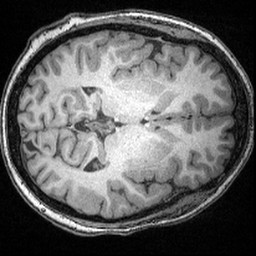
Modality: T1w
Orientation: axial
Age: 13
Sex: male
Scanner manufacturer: siemens
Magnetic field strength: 3 T
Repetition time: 2.4 s
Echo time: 0.00374 s